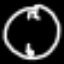
Label: clock